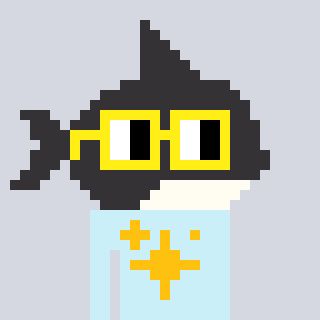
a pixel art character with square yellow glasses, a orca-shaped head and a cold-colored body on a cool background